Field crop: maize
Growth stage: 2
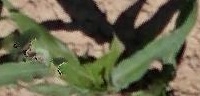
Species: maize